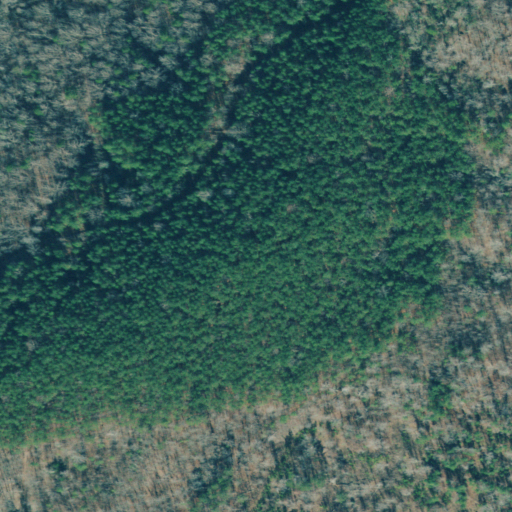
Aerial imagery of mountain in Georgia named Brady Hill containing mixed forest, deciduous forest, open development, evergreen forest, and shrub